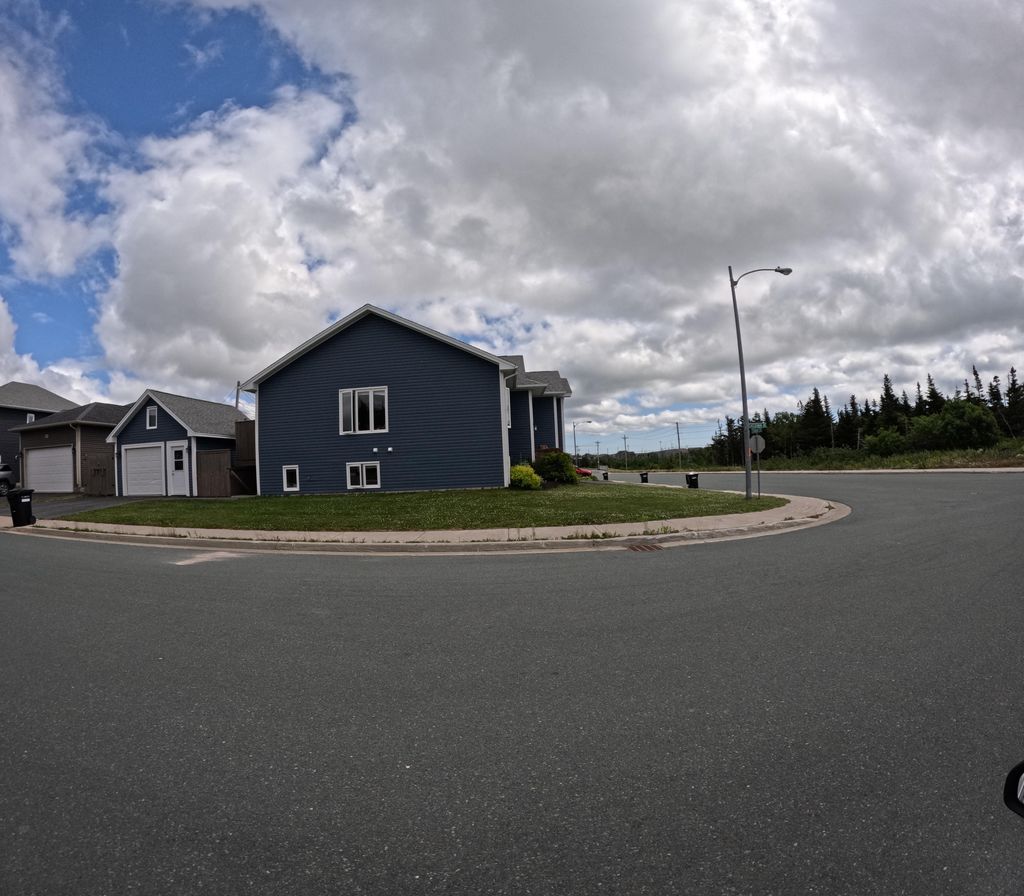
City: st_johns